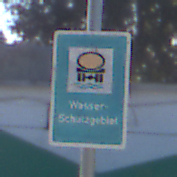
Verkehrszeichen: Wasserschutzgebiet
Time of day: MorningAfternoon
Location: Outdoor (Suburban)
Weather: PartlyCloudy
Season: NotSpecified
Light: Natural